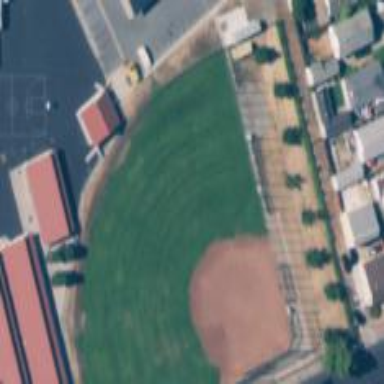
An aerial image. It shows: Baseball pitch for leisure land.